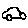
Label: car